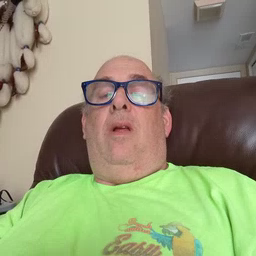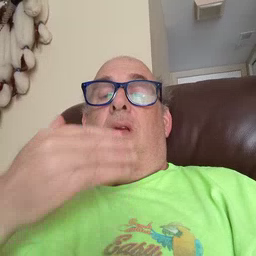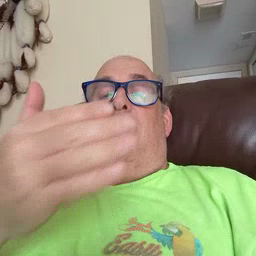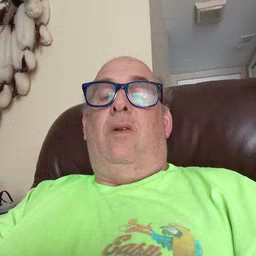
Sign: thankyou